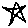
Label: star